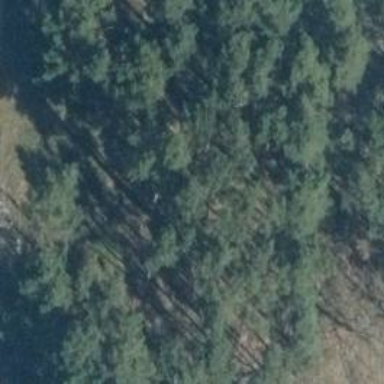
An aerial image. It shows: Forest area.